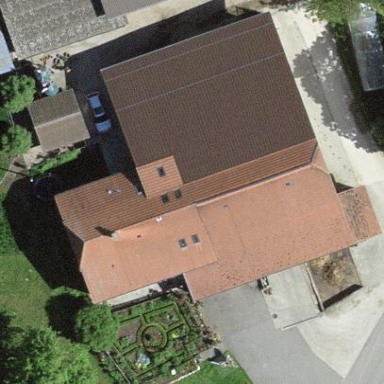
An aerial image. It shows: Farm building.